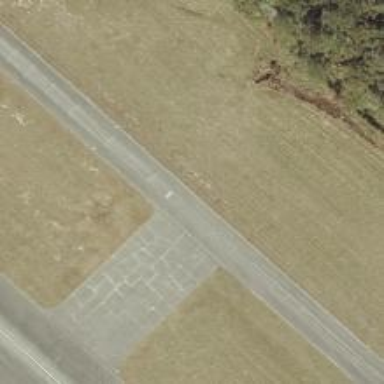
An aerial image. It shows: Asphalt runway at the airport.